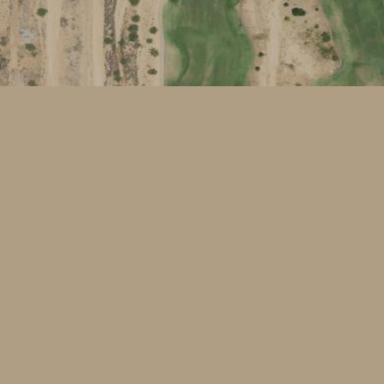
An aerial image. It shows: Rough grassy area used for golf.